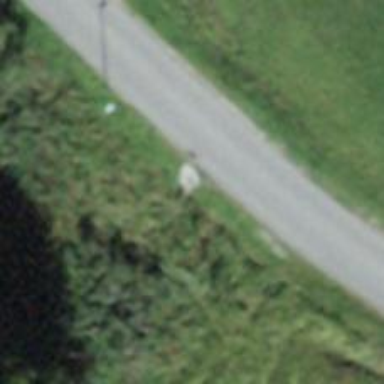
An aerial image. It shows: Residential road with asphalt surface and no sidewalks.